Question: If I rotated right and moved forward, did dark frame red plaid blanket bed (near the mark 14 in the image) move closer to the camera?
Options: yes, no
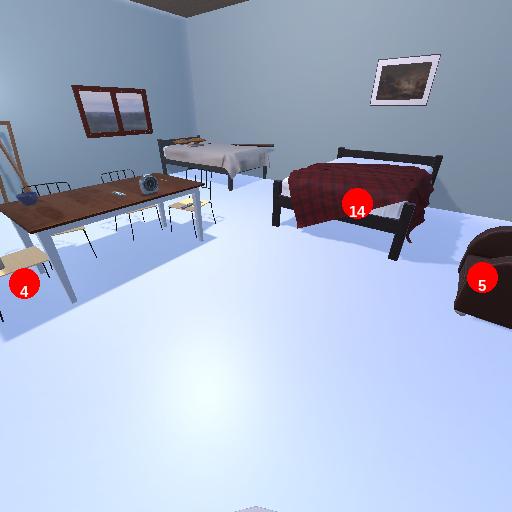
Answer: yes